Field crop: maize
Growth stage: 1
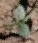
Species: datura